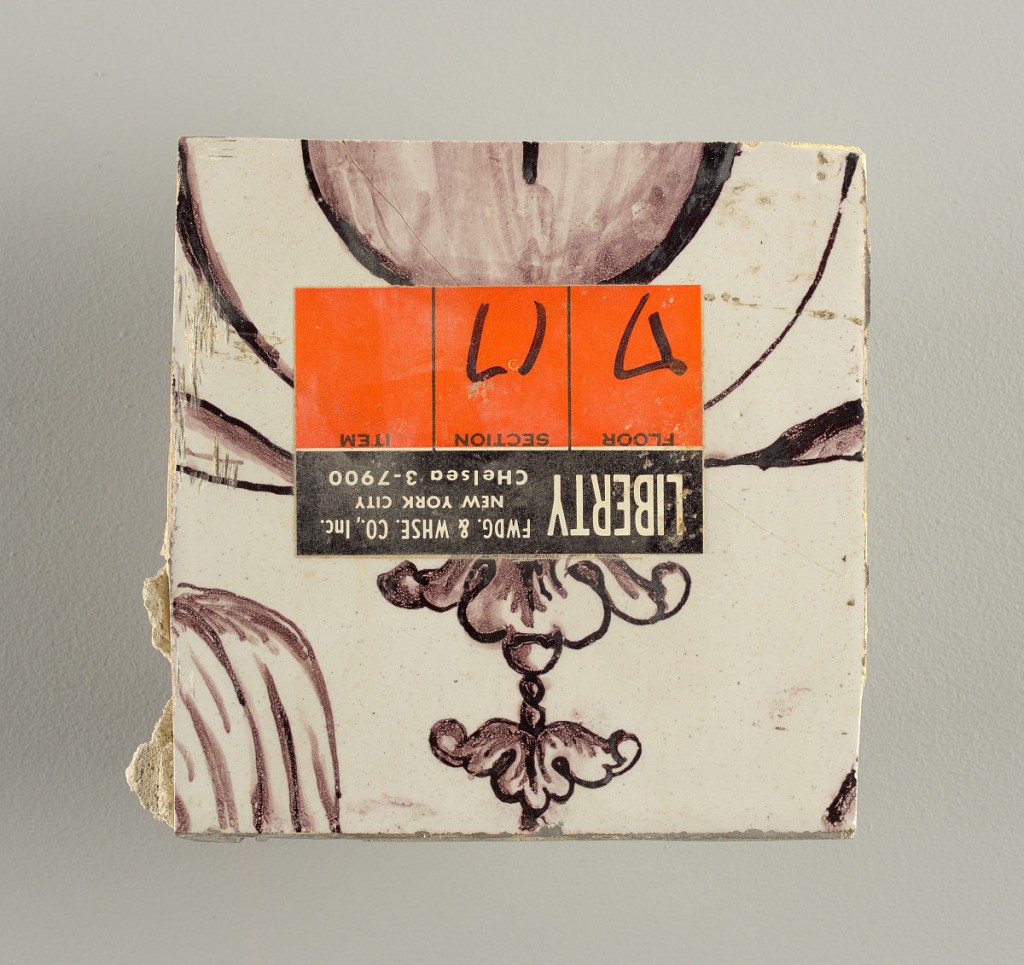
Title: Wall facing
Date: ca. 1725
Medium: tin-glazed earthenware, underglaze
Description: Running design for a frieze or a dado, composed of scrolls of foliage and strapwork, and four repeating motifs--a seated woman in a small upright oval medallion, a putto seated on a rocailled base, and strapwork in axial pattern.  The various panels, A to F, show various repeats of the same design, all being five tiles high and a varying number of tiles wide.